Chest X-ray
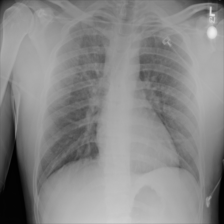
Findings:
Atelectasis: negative
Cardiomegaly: negative
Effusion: negative
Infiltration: negative
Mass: negative
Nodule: negative
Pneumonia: negative
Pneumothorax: negative
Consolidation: negative
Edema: negative
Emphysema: negative
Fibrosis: negative
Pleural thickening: negative
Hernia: negative